Field crop: maize
Growth stage: 2
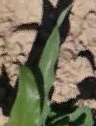
Species: maize